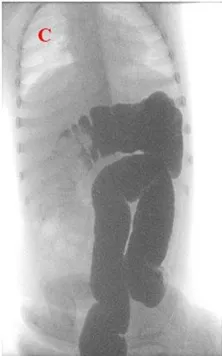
(B,C) Show the relapses of the intussusception in the ascending and then back in the transverse colon, respectively.
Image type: radiology (x_ray)